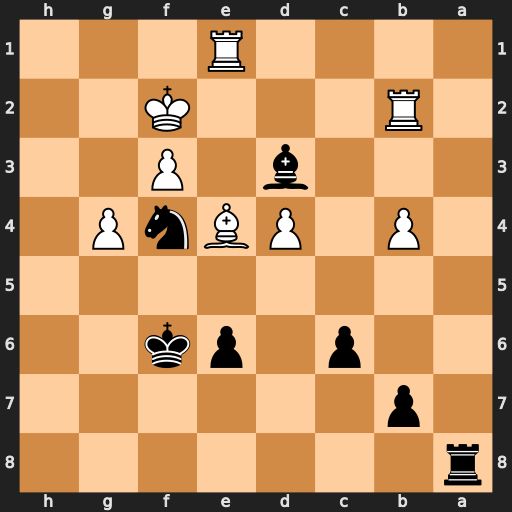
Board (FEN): r7/1p6/2p1pk2/8/1P1PBnP1/3b1P2/1R3K2/4R3
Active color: b
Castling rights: -
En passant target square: -
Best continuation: Bxe4 Ke3 Nd3